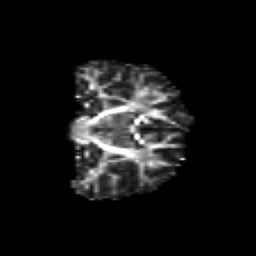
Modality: FA
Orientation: coronal
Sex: male
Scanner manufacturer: siemens
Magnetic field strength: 3 T
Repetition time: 5 s
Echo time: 0.071 s